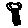
Label: tree